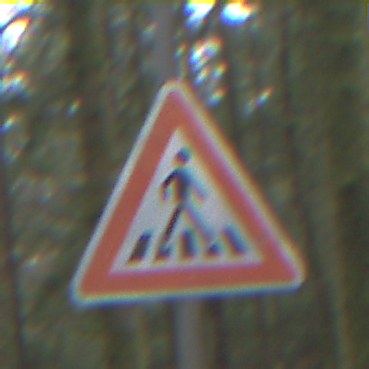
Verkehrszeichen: FussgaengerueberwegLinks
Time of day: Midday
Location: Outdoor (Nature)
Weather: Overcast
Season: NotSpecified
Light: Natural